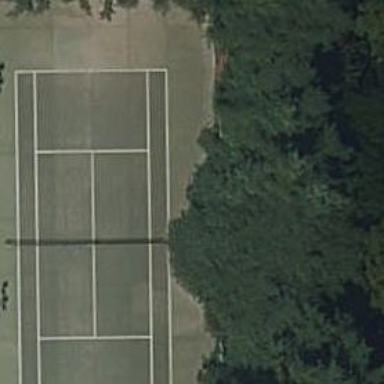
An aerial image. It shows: Tennis court on pitch.